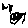
Label: circle